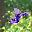
Label: 8